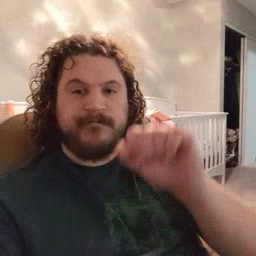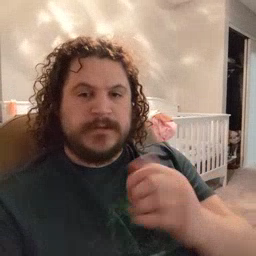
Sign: mitten